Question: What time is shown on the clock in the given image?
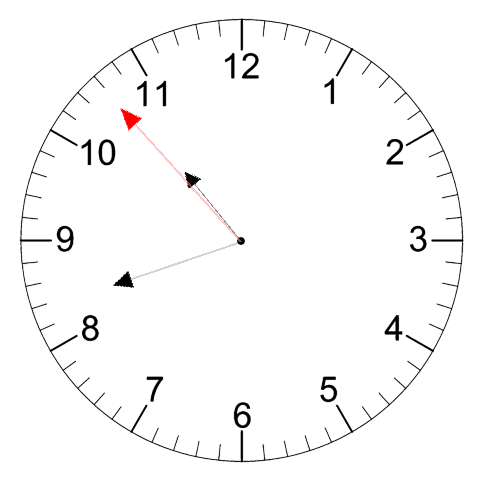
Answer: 10:41:53